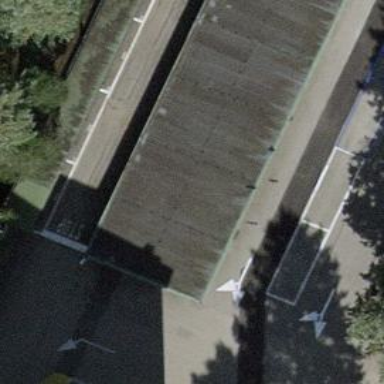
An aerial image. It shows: Shed designated for bicycle parking.